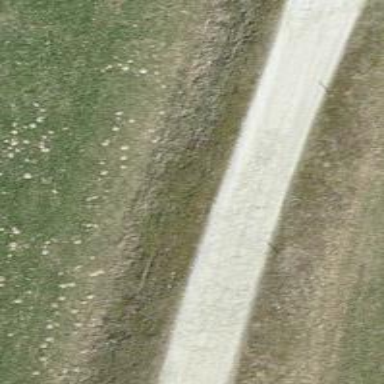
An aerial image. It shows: Well-maintained track road with grade 1 tracktype.